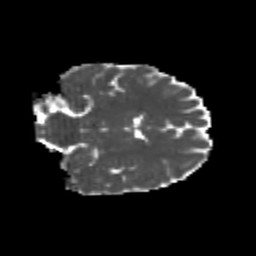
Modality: MD
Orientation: coronal
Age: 23
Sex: female
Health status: healthy
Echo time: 0.074 s